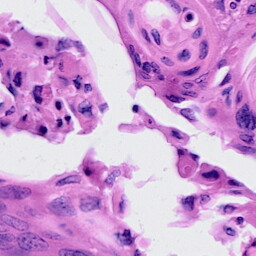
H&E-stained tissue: Cervix